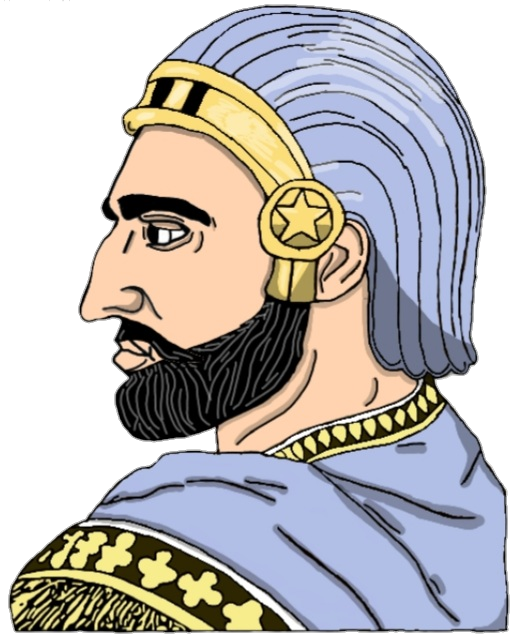
Label: 4_Yes_Chad